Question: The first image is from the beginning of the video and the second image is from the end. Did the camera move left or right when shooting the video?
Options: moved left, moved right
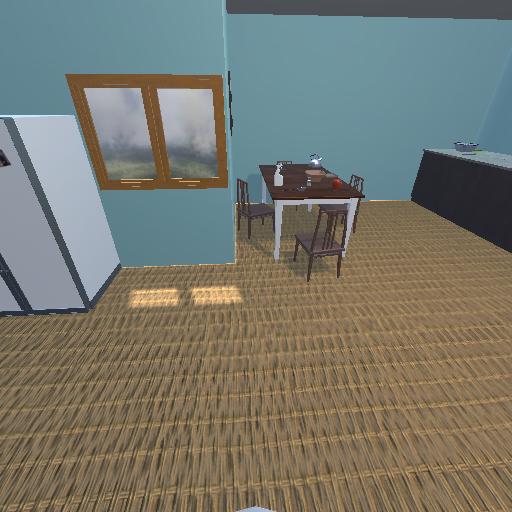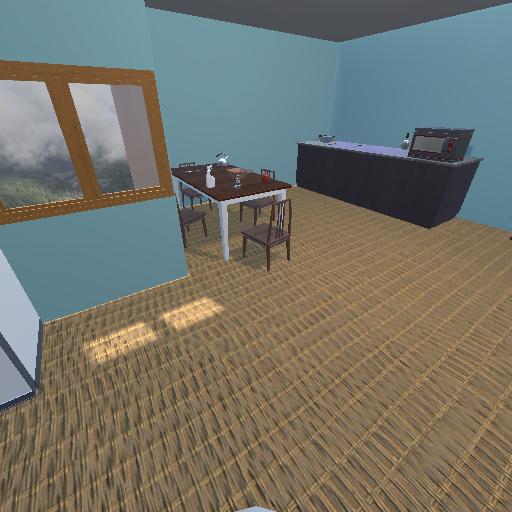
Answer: moved left